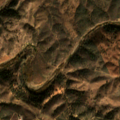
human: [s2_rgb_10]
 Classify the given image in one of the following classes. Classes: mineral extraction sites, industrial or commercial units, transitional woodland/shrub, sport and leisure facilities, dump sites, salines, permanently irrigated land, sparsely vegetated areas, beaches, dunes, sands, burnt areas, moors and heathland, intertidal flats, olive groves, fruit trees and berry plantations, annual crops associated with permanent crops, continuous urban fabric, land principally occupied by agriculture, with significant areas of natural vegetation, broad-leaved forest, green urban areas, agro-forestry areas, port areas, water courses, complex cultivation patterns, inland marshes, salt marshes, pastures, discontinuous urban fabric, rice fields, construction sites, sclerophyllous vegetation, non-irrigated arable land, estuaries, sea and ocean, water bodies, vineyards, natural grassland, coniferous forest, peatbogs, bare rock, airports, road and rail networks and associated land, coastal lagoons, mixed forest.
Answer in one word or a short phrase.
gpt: non-irrigated arable land, broad-leaved forest, transitional woodland/shrub